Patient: sex F, age 33
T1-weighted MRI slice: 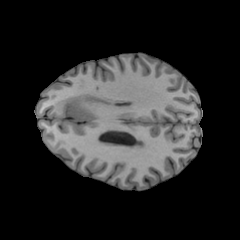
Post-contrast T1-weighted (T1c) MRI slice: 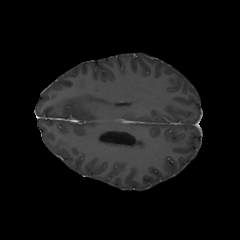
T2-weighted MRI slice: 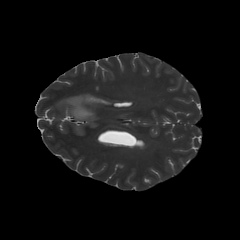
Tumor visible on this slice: yes
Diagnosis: Astrocytoma, IDH-mutant
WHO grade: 4